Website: bh-photo
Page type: billing-address
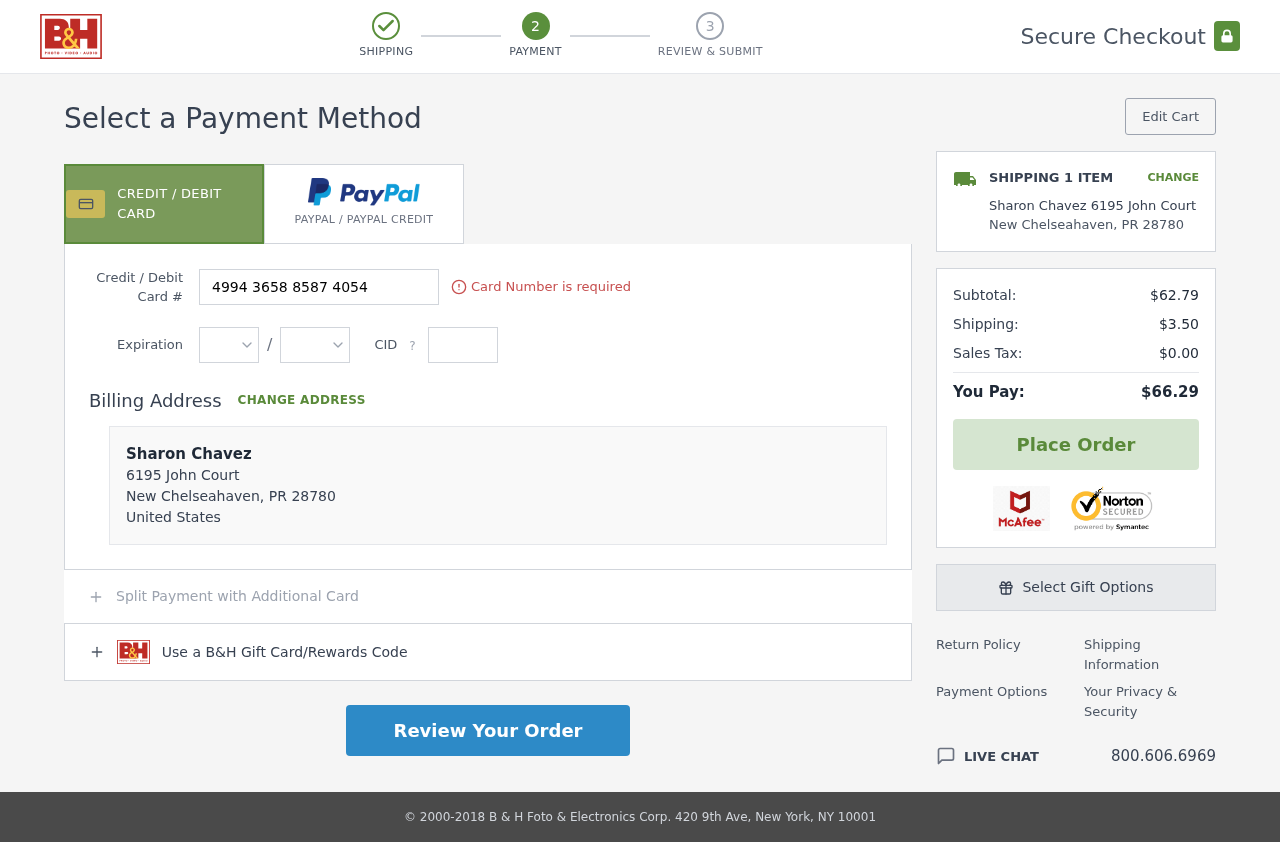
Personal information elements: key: PII_CARD_CVV
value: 520
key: PII_CARD_EXPIRY_MONTH
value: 06
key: PII_CARD_EXPIRY_YEAR
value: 30
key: PII_CARD_NUMBER
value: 4994 3658 8587 4054
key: PII_CITY
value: New Chelseahaven
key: PII_COUNTRY
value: United States
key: PII_FULLNAME
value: Sharon Chavez
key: PII_FULLNAME2
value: Sharon Chavez
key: PII_POSTCODE
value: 28780
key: PII_STATE_ABBR
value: PR
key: PII_STREET
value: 6195 John Court
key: PII_STATE
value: PR
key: PII_POSTCODE_FULL
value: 28780
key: PII_POSTCODE_NUMERIC
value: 28780
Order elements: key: ORDER_NUM_ITEMS
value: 1
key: ORDER_SUBTOTAL
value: $62.79
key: ORDER_SHIPPING_COST
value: $3.50
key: ORDER_TAX
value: $0.00
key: ORDER_TOTAL
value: $66.29